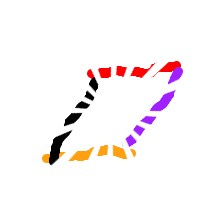
Shape: parallelogram